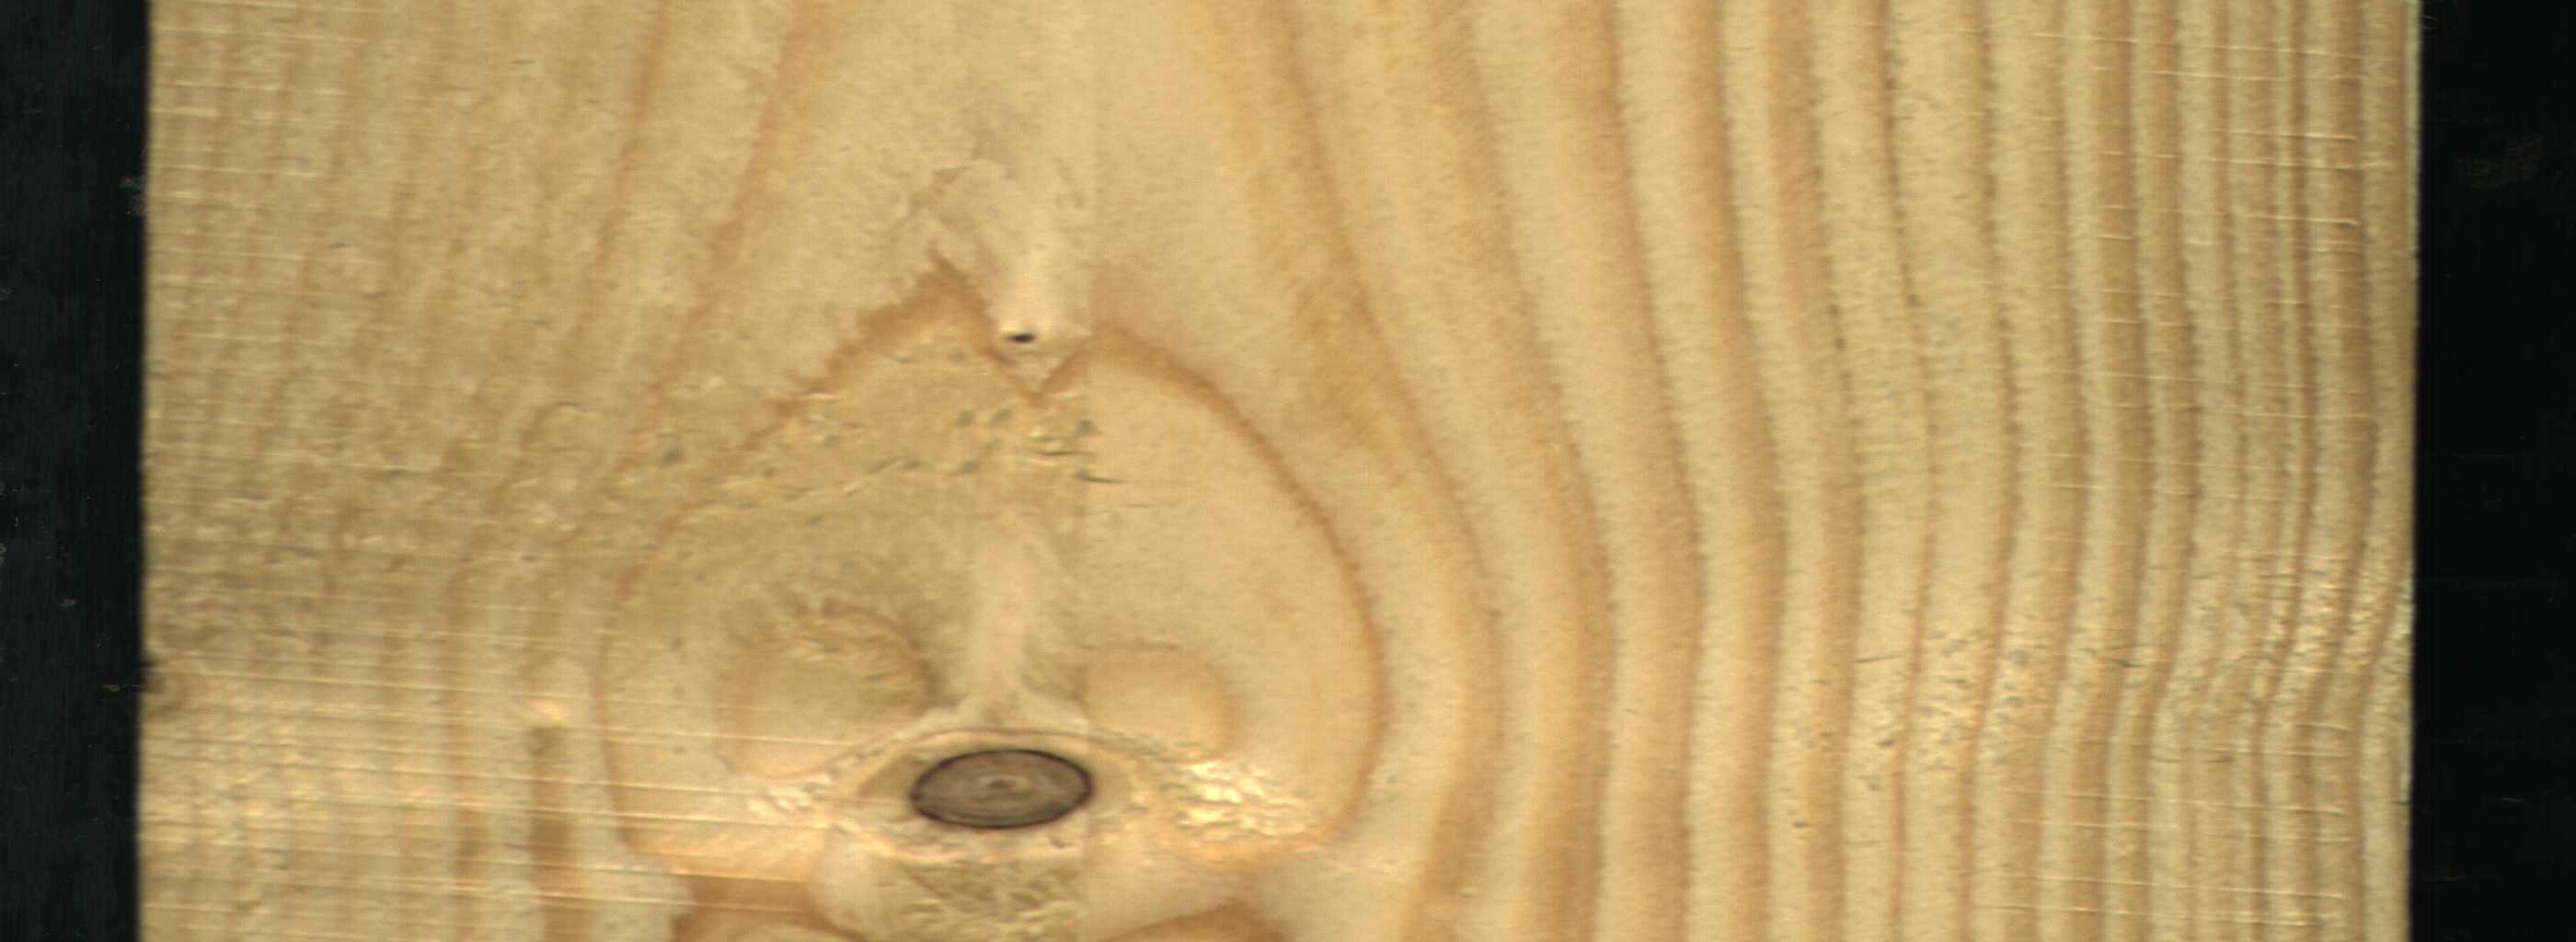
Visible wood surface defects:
Dead_Knot
Live_Knot